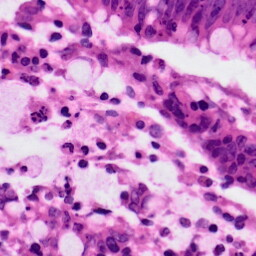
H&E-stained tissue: Colon